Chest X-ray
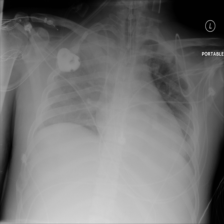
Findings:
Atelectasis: negative
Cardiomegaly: negative
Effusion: negative
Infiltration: negative
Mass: positive
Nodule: negative
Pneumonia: positive
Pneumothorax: negative
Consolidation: negative
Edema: negative
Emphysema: negative
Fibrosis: negative
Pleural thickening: negative
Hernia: negative